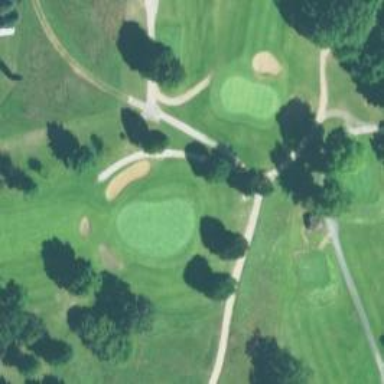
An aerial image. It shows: Service road designated as golf cart path.